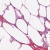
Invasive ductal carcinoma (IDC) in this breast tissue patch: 0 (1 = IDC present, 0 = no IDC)